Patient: sex F, age 28
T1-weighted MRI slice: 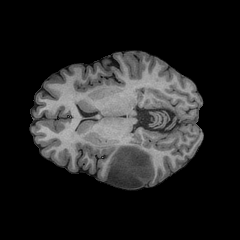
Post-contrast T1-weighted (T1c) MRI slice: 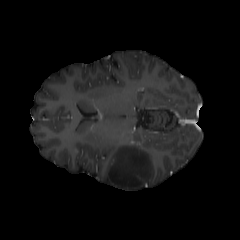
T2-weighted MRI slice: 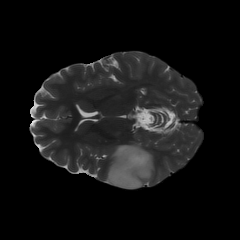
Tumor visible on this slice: yes
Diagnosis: Astrocytoma, IDH-mutant
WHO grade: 2